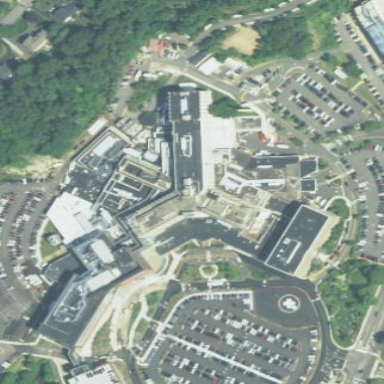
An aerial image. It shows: Hospital.